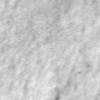
Label: no_change